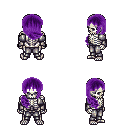
a pixel art fantasy rpg character, male body template, skeleton, steel arm armor, metal pants, purple right-swept hairstyle, four views (front, back, left, right), 2x2 character sprite sheet, small pixel art, hard edges, no anti-aliasing